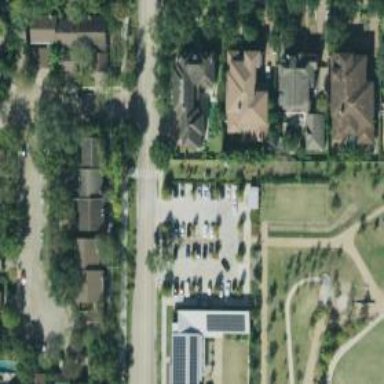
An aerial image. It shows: Driveway.